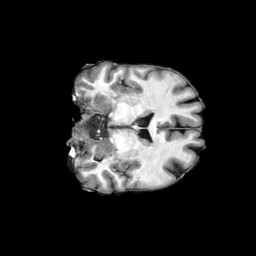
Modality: T1w
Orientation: coronal
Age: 47
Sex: male
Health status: ill